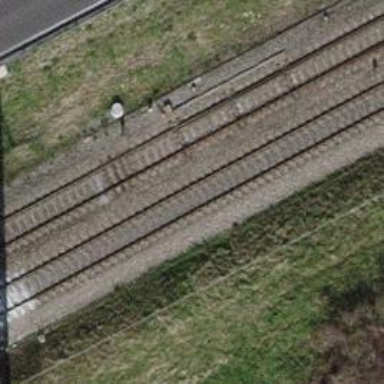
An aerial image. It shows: Railway switch.